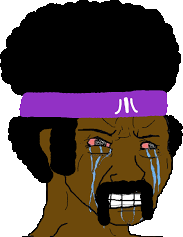
Label: 5_Blackjak